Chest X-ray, AP view. Patient: 52 years old, sex F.
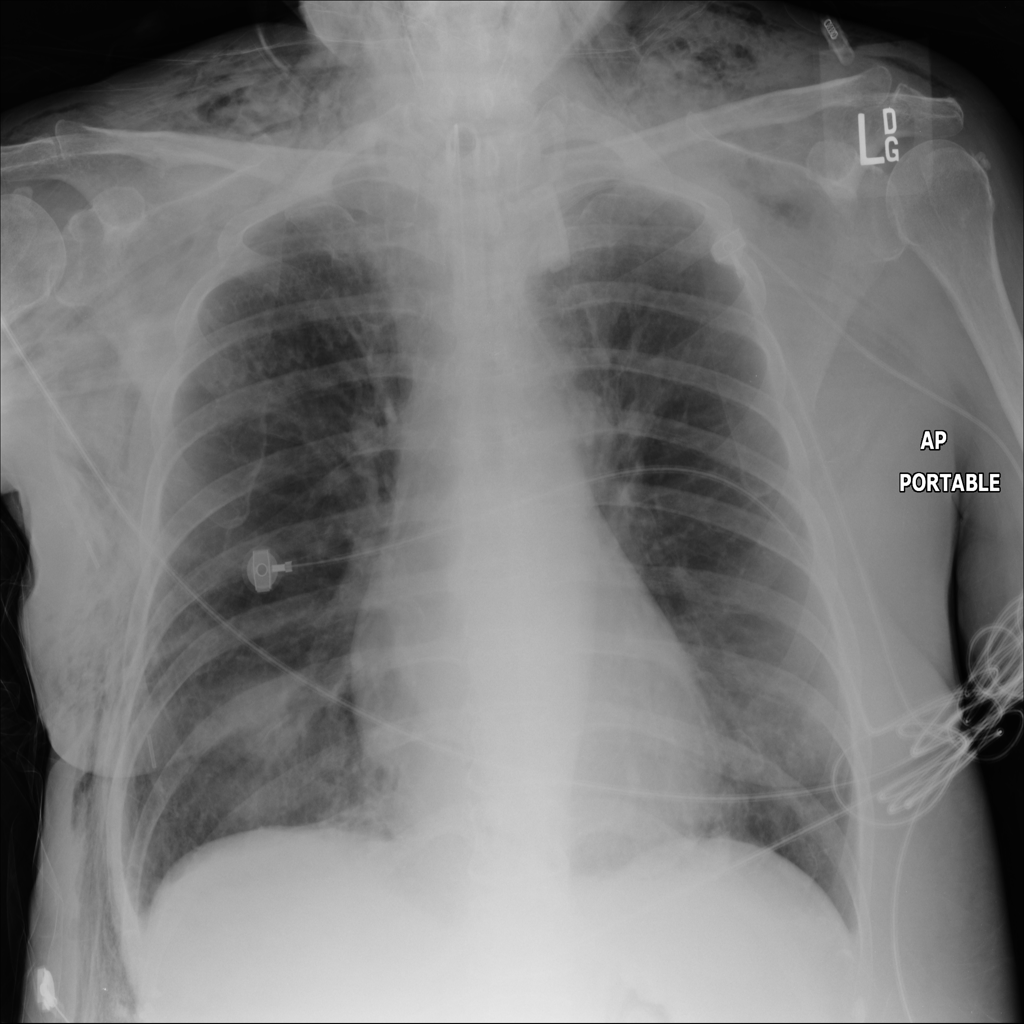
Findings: No Finding